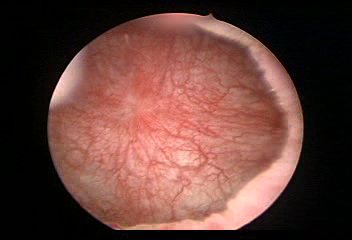
Modality: WLC
Class: Normal mucosa
Bladder cancer association: No